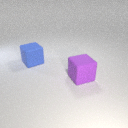
large blue rubber cube behind large purple rubber cube